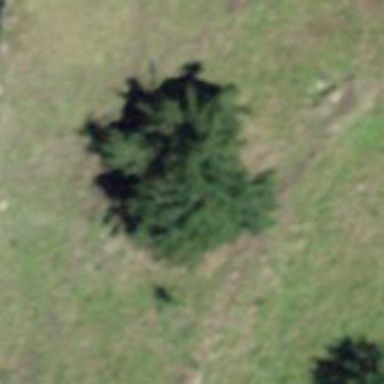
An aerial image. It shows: Single tag "natural: tree."